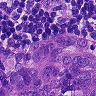
Metastatic tissue present: yes